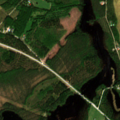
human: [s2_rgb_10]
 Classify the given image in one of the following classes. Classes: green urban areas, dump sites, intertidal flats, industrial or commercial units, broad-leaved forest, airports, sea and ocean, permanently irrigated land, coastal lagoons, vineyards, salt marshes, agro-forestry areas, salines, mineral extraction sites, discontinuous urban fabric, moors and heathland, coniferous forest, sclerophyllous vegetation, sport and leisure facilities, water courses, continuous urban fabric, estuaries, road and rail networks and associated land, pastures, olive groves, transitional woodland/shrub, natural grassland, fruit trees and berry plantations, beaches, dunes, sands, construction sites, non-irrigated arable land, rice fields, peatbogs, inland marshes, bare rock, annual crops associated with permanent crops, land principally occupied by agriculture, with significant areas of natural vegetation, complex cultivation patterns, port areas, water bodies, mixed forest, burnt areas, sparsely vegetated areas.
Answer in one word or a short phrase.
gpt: coniferous forest, mixed forest, peatbogs, water bodies